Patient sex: M
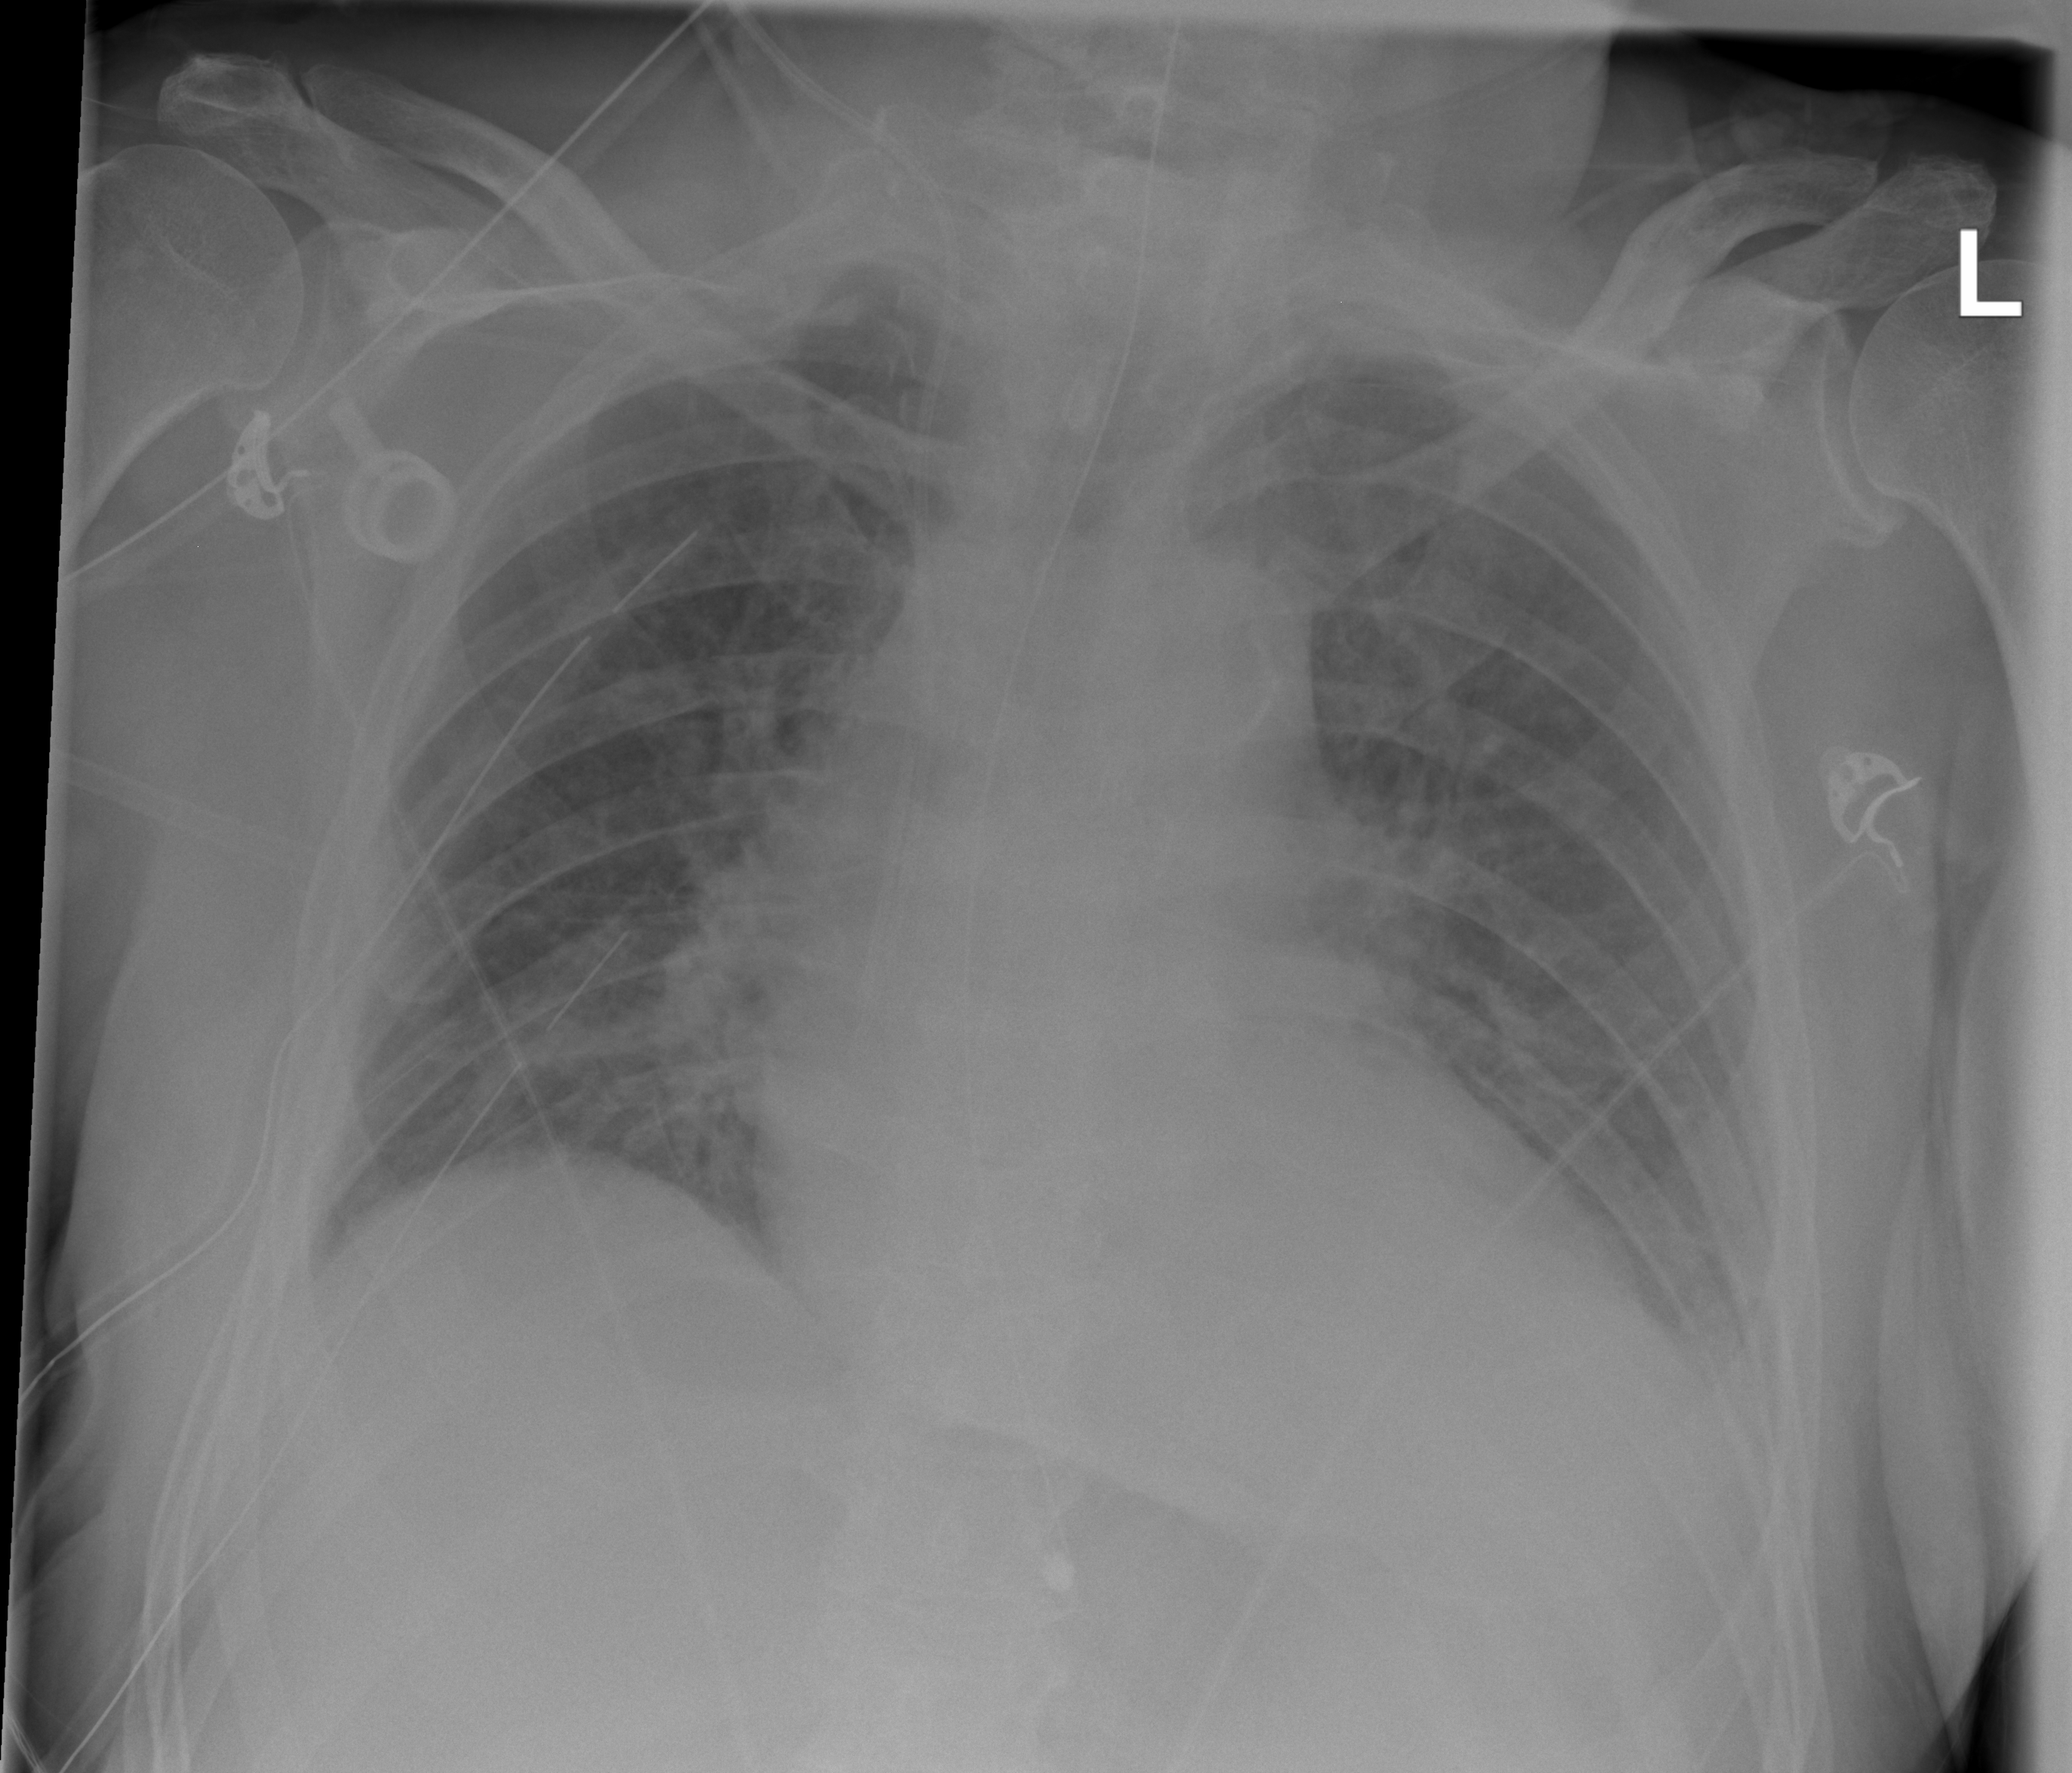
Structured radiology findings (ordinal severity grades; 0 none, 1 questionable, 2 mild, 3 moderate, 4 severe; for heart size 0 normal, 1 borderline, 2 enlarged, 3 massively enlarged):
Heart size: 0
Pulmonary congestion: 0
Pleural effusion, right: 0
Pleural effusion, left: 2
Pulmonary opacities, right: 1
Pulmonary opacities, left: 1
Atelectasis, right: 0
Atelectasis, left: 2